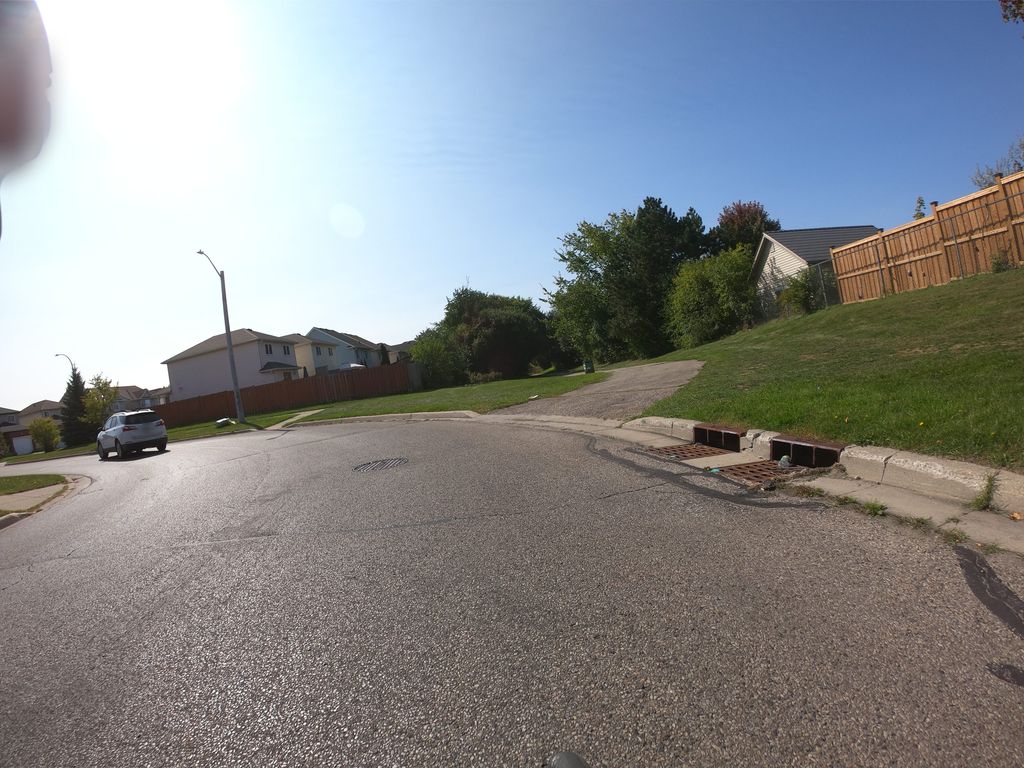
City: kitchener-waterloo